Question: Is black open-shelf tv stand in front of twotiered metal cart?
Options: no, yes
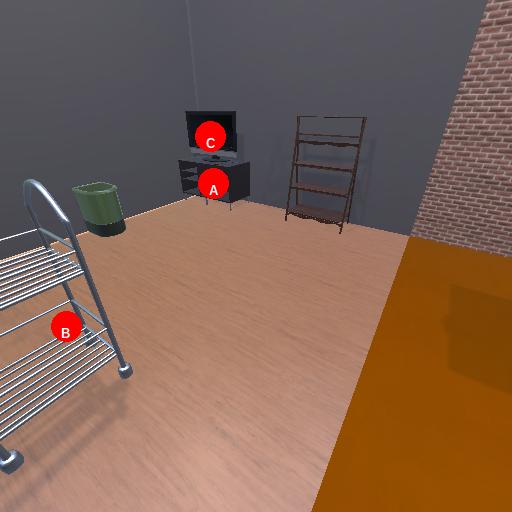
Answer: no